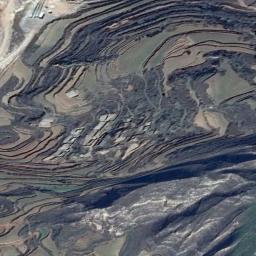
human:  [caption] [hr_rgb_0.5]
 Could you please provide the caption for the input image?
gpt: The terraced fields look like circles .

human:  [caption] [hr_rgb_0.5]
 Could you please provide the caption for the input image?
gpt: The bare and green terrace is next to some trees .

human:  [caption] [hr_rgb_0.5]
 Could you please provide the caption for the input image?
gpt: There are many green plants on the terrace .

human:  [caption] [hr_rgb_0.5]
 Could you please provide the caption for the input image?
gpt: There are several houses in a large layer of brown and green mixed terraces .

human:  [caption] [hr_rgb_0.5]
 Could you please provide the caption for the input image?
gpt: There are many terraces near the mountains .